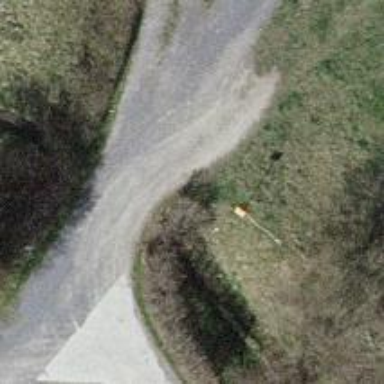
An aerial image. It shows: Pole supporting roof covering pipeline marker.